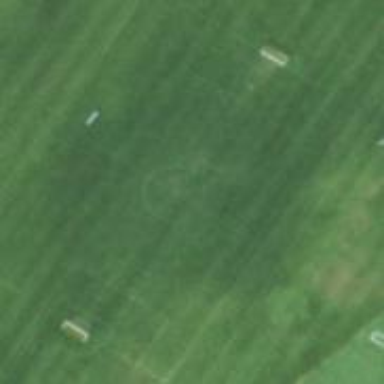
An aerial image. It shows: Soccer pitch designated for leisure and sports activities.